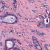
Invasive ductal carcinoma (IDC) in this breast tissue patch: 1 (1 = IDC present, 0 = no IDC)